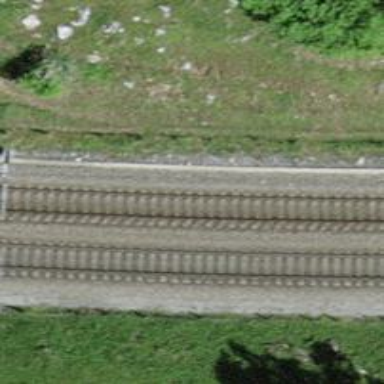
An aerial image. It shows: Railway track with contact line for electrification.